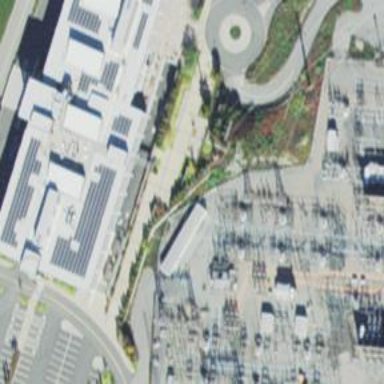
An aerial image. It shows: Switch for power supply.